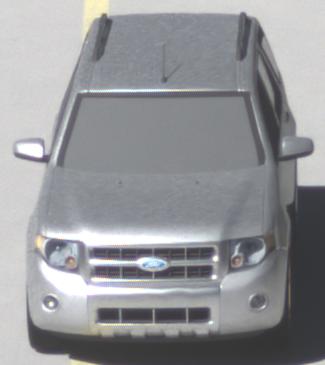
Make: Ford
Model: Escape Hybrid
Detailed model: -
Model produced from: 2004
Model produced until: 2012
Doors: 5
Color: white
Road condition: dry road
Daytime: morning or afternoon
Contrast: high contrast